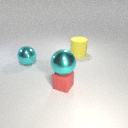
large cyan metal sphere to the left of small red rubber cube